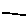
Label: line